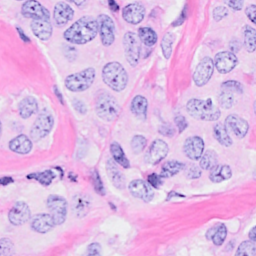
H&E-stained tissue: Breast